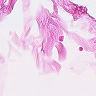
Metastatic tissue present: no